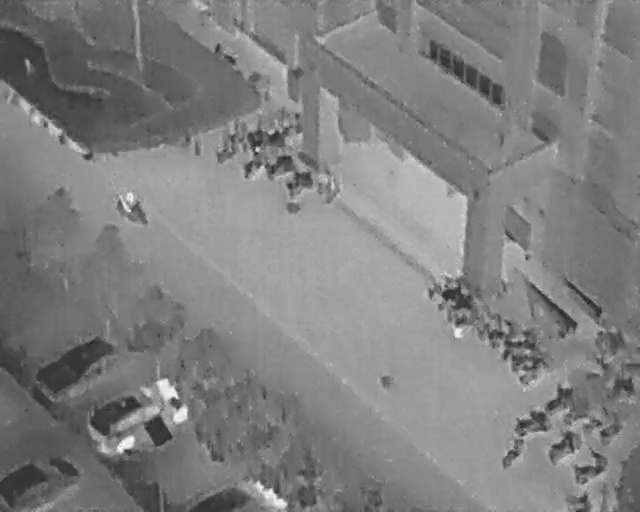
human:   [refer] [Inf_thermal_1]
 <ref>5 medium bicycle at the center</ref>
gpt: <box>[[67, 53, 69, 58, 139], [49, 35, 54, 38, 20], [43, 33, 49, 38, 34], [41, 29, 46, 34, 44], [36, 30, 42, 33, 30]]</box>

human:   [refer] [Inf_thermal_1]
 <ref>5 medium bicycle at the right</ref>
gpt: <box>[[69, 54, 71, 59, 139], [71, 56, 73, 61, 139], [70, 59, 73, 66, 132], [77, 61, 79, 67, 150], [79, 64, 82, 71, 149]]</box>

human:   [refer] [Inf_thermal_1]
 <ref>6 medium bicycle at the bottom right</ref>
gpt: <box>[[80, 66, 83, 73, 160], [80, 71, 86, 74, 53], [85, 74, 88, 81, 149], [77, 86, 82, 90, 34], [93, 82, 97, 85, 40], [88, 95, 91, 100, 2]]</box>

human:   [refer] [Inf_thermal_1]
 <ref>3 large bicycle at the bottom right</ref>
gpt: <box>[[81, 79, 85, 86, 163], [86, 83, 90, 90, 140], [88, 87, 94, 93, 55]]</box>

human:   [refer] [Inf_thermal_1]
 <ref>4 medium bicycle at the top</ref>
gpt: <box>[[32, 9, 37, 12, 130], [32, 28, 36, 30, 179], [35, 25, 39, 28, 169], [41, 23, 44, 27, 2]]</box>

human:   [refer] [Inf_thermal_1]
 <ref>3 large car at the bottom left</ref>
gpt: <box>[[8, 62, 16, 80, 145], [16, 70, 25, 91, 145], [1, 86, 10, 102, 2]]</box>